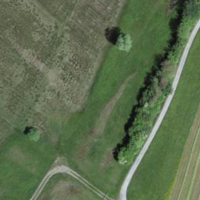
EUNIS habitat code: 23
Species observed at this site:
Prunus padus